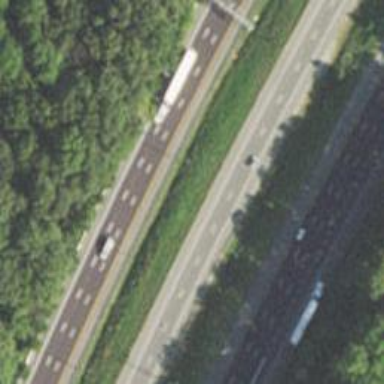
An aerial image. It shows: Asphalt motorway.